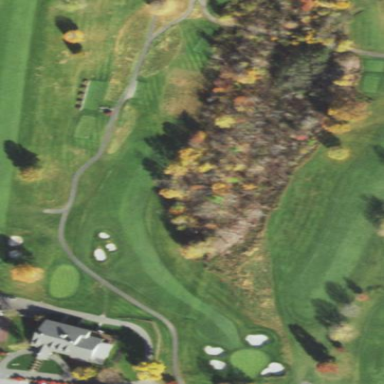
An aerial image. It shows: Grassy area designated as golf fairway.